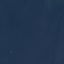
Land use / land cover: SeaLake